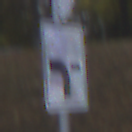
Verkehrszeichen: VerlaufVorfahrtsstrasse6
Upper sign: Vorfahrtsstrasse
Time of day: MorningAfternoon
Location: Outdoor (Urban)
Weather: Overcast
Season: NotSpecified
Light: Natural